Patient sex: M
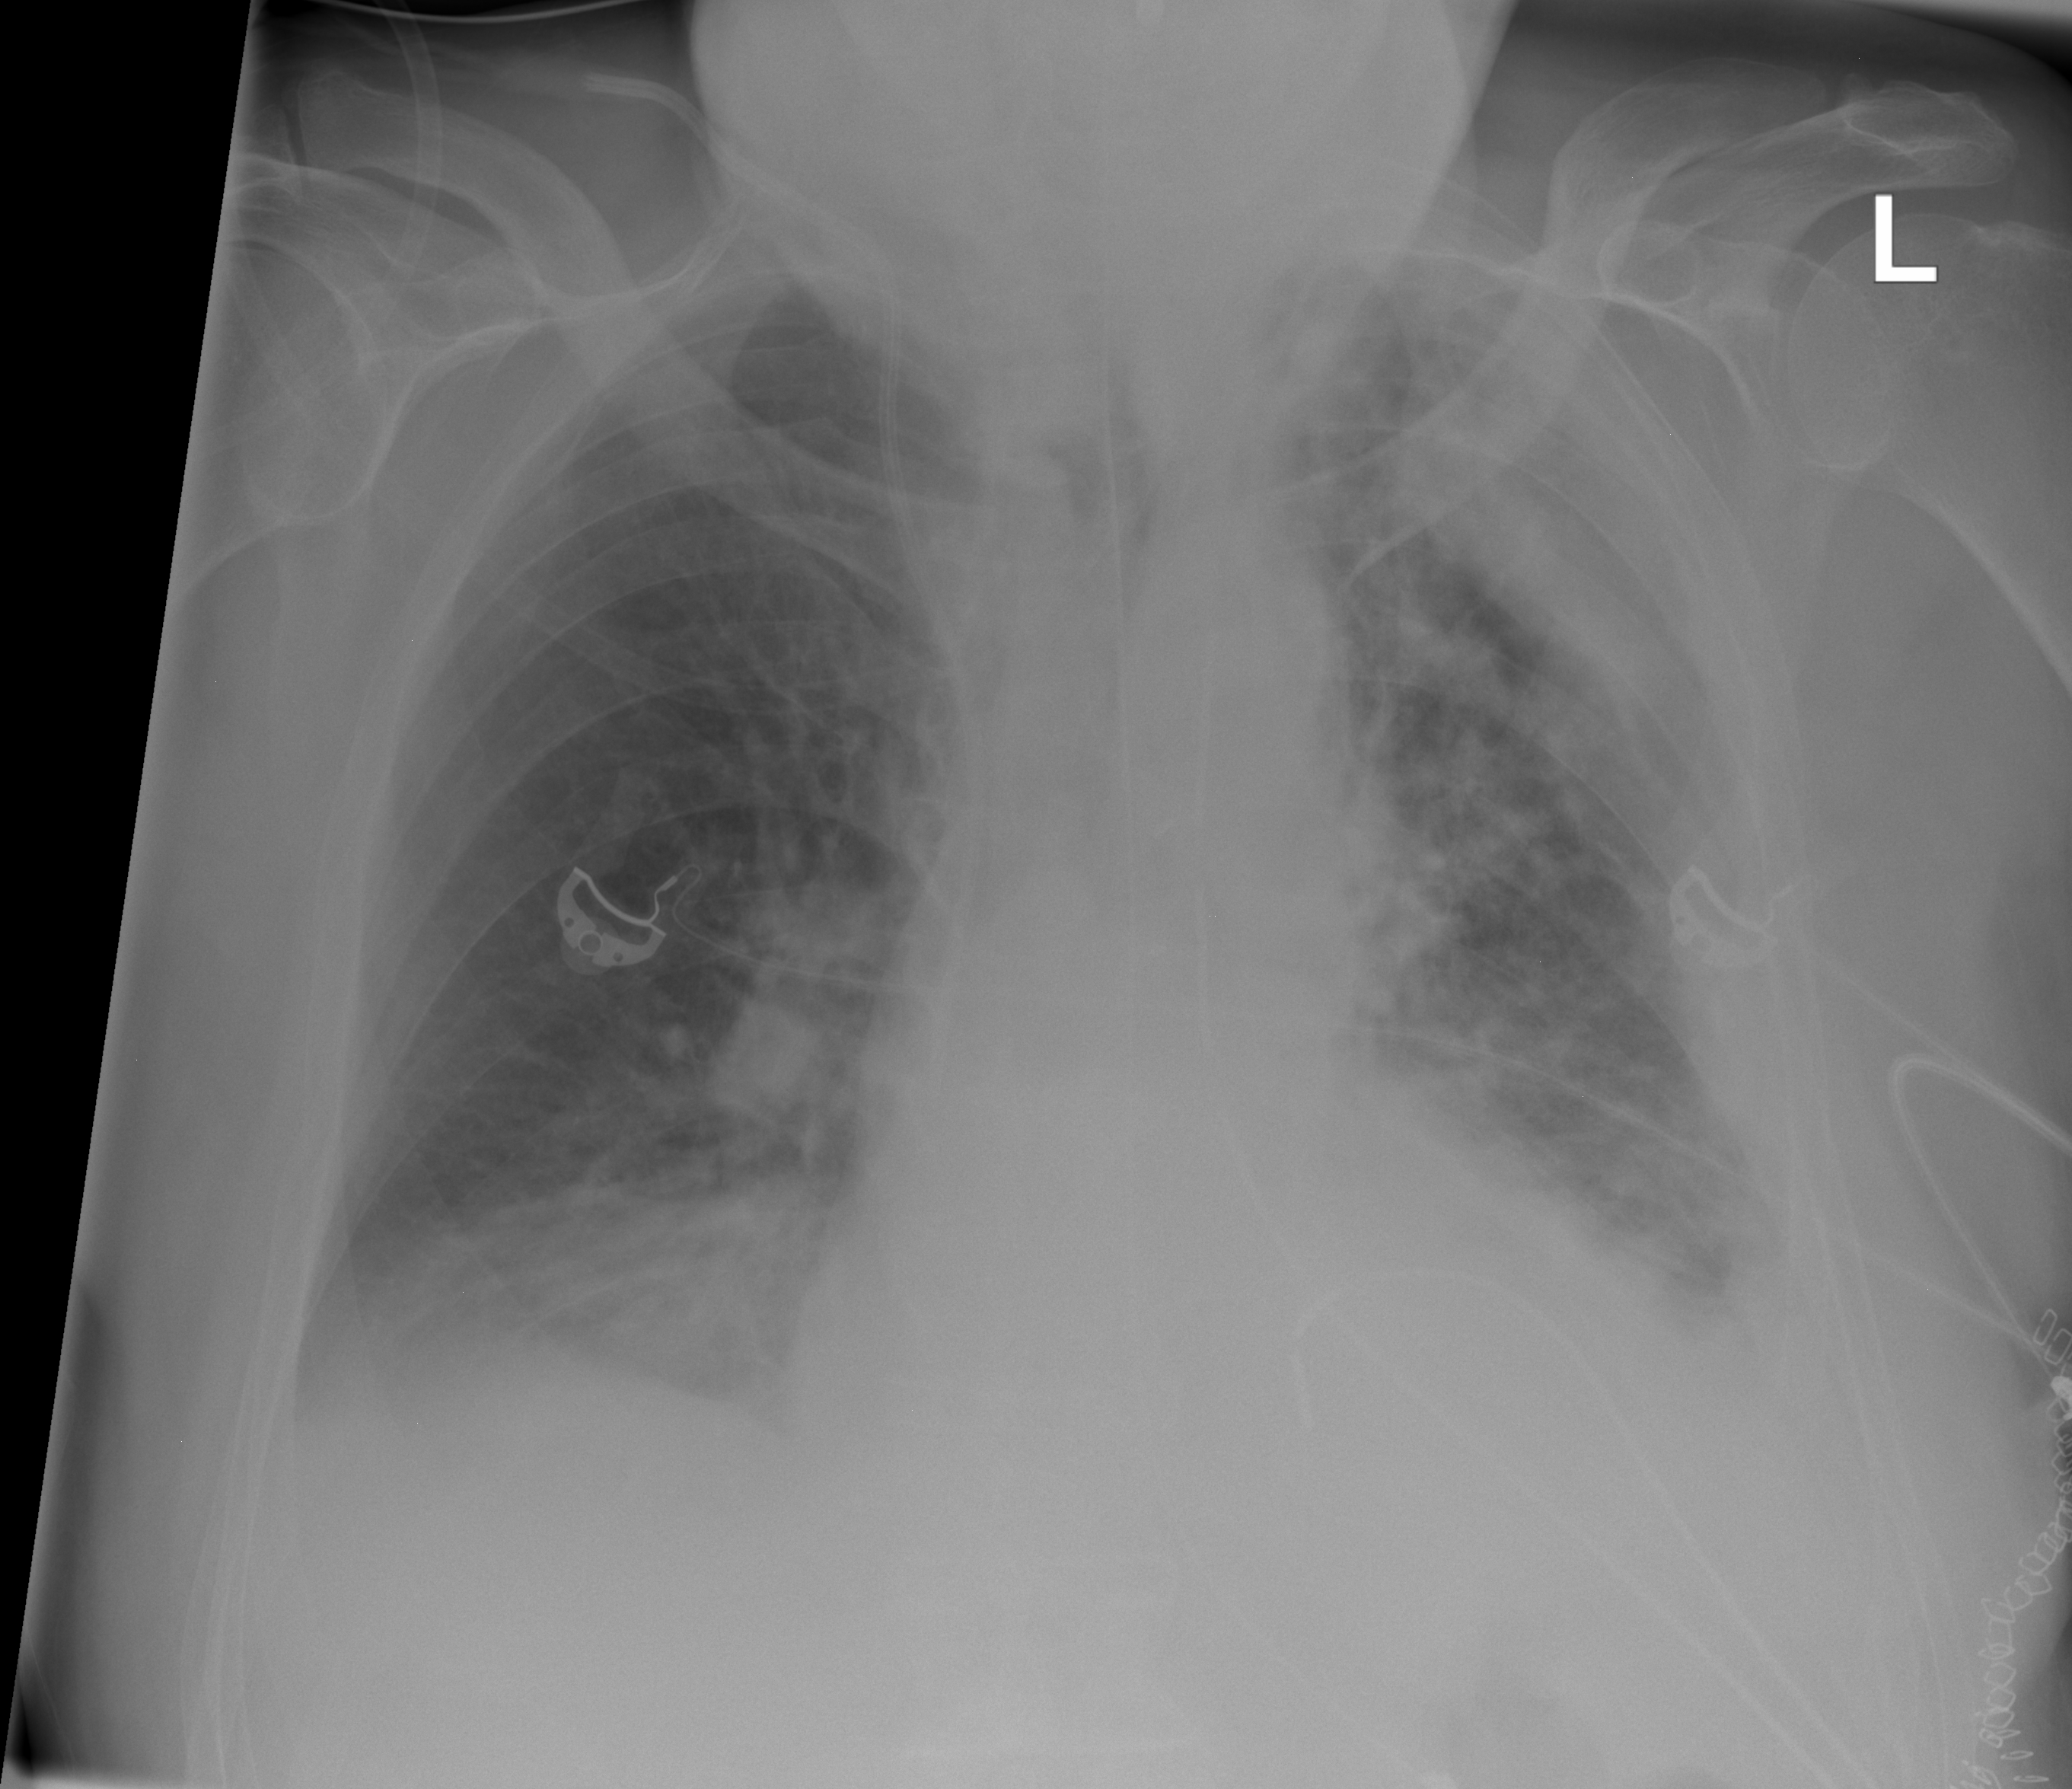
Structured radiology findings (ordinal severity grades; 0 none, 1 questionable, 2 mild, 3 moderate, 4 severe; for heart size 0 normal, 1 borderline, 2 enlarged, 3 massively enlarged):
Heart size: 1
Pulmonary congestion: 2
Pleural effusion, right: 2
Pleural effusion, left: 3
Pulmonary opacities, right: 2
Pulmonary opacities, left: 3
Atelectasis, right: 2
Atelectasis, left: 3